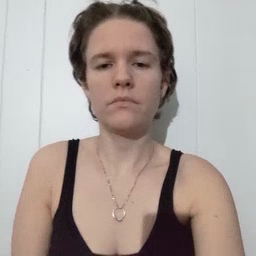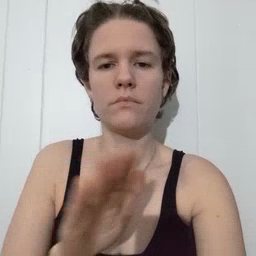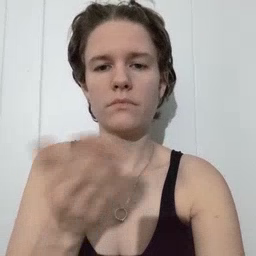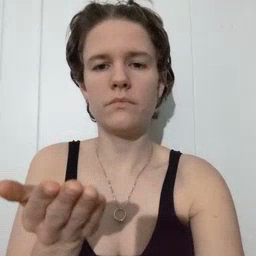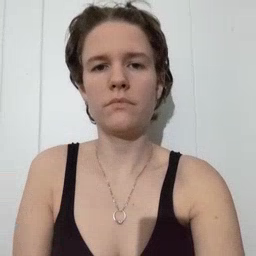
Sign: book